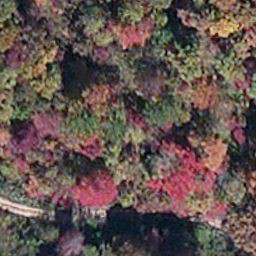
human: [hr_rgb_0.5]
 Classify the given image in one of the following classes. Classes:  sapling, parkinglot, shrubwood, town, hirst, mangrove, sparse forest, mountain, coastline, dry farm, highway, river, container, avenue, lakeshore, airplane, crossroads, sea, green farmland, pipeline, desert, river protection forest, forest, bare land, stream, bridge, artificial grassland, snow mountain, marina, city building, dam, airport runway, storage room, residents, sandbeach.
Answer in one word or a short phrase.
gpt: mangrove